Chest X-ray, PA view. Patient: 77 years old, sex M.
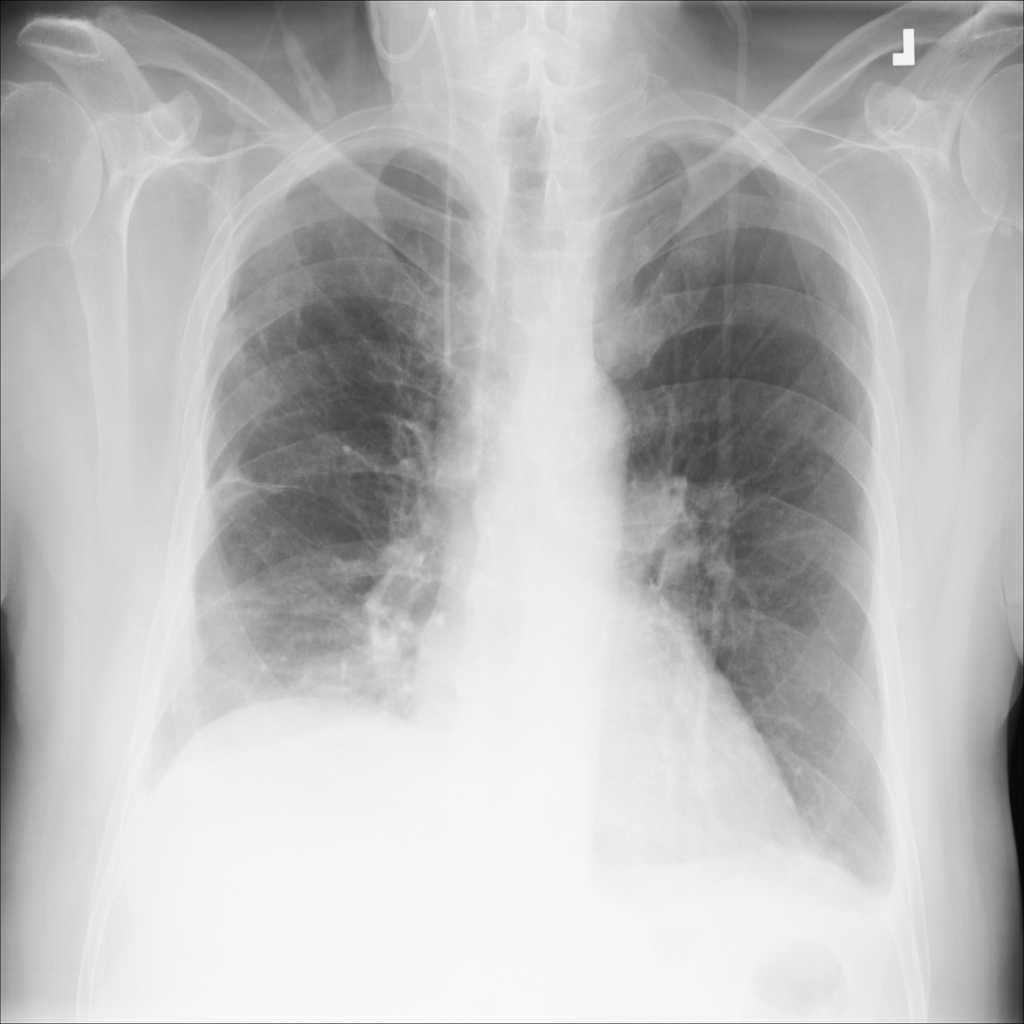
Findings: Effusion